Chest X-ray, PA view. Patient: 10 years old, sex M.
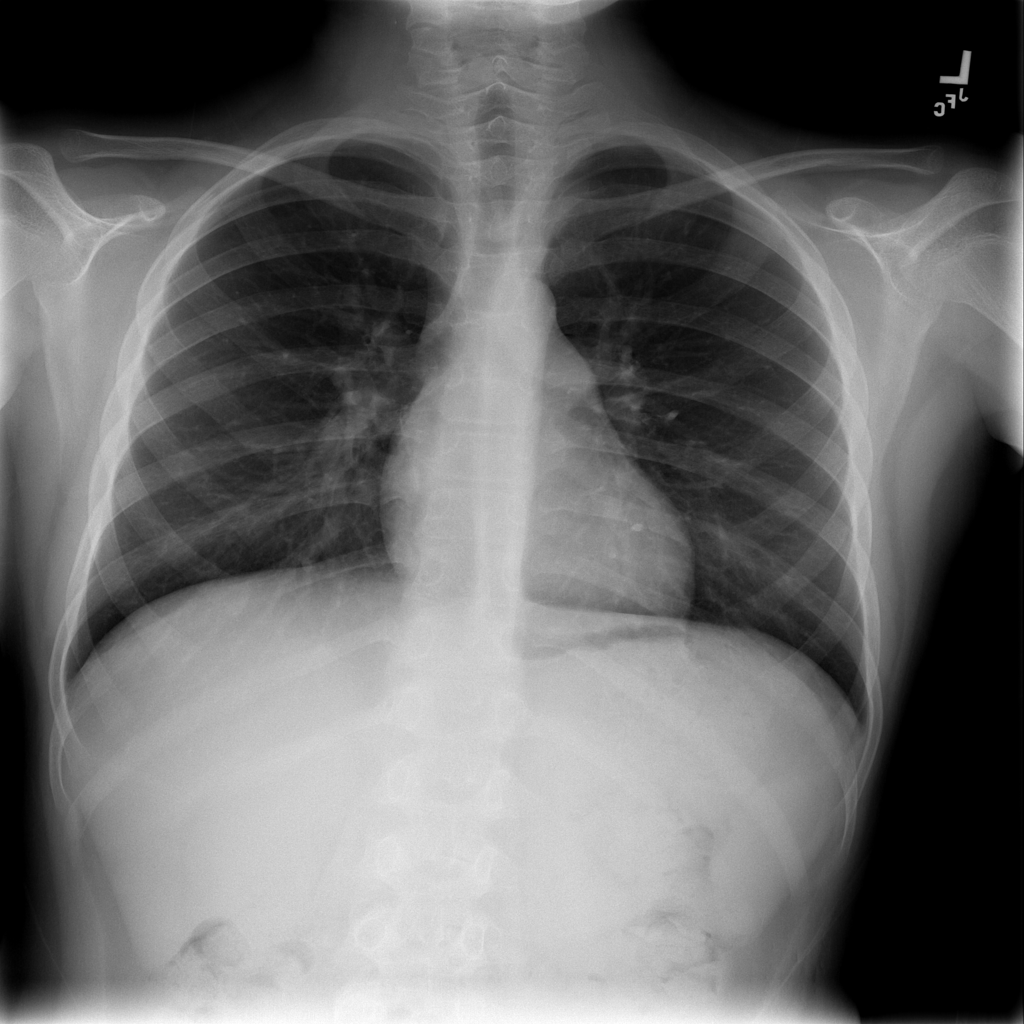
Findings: Infiltration